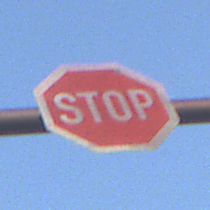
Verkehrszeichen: Stop
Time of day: SunriseSunset
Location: Outdoor (Urban)
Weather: Clear
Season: NotSpecified
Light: Natural